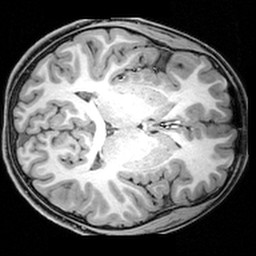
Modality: T1w
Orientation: axial
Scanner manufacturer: siemens
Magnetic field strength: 3 T
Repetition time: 1.9 s
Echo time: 0.00397 s